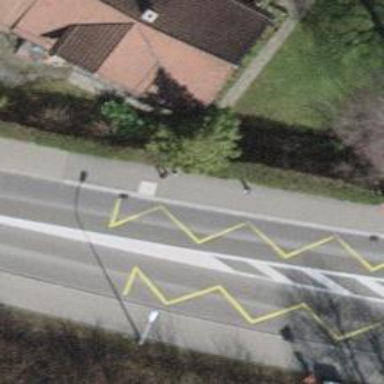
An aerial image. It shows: Public transport stop position.